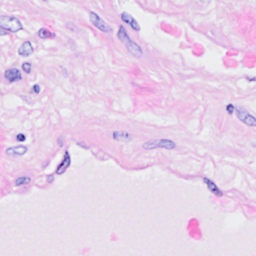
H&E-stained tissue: Breast